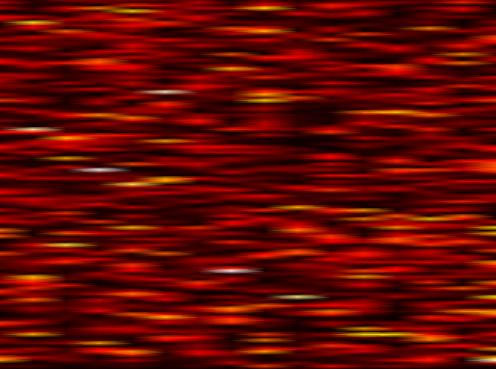
Label: OFDM